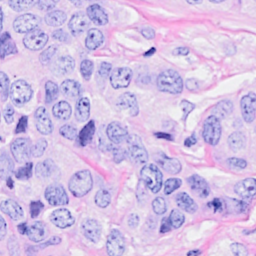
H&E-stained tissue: Breast